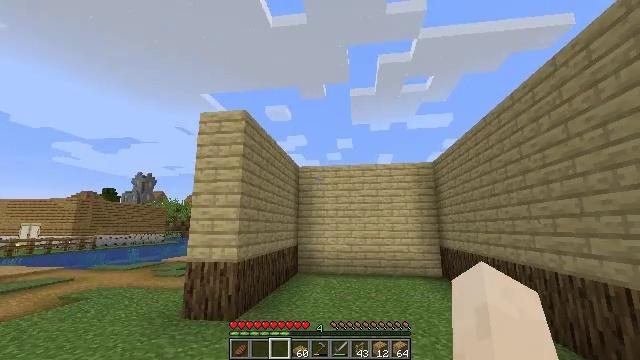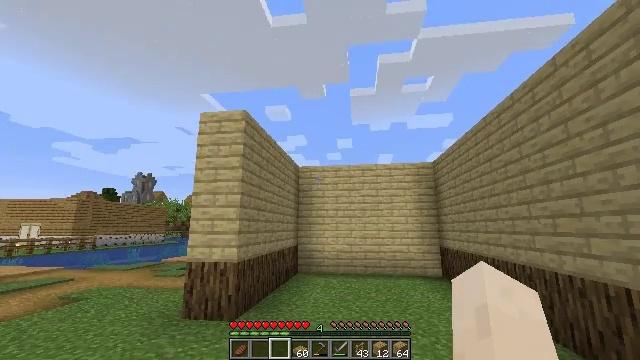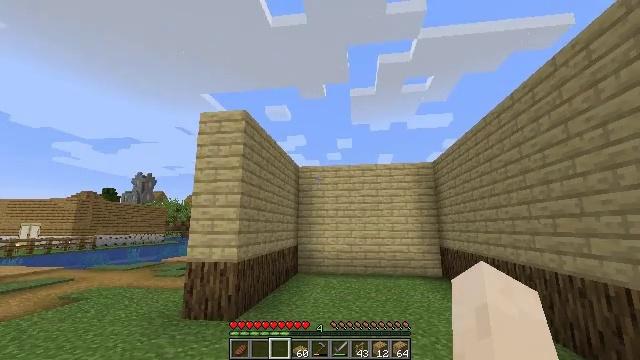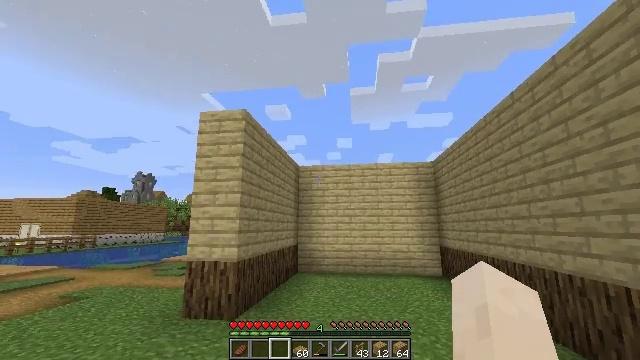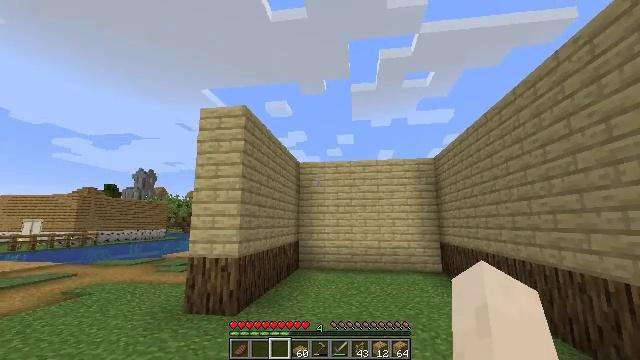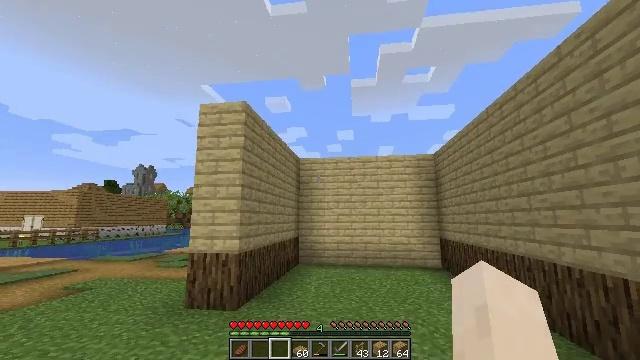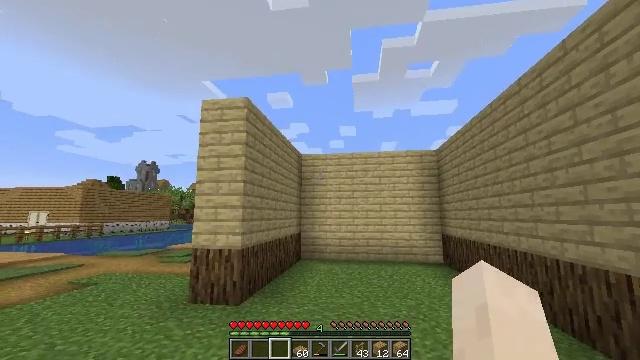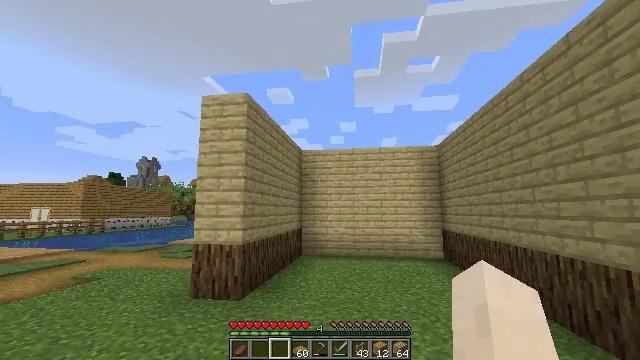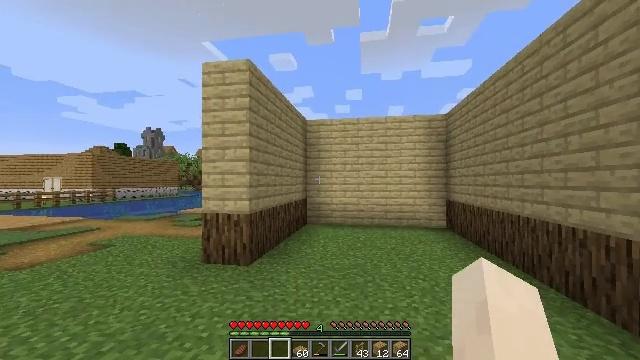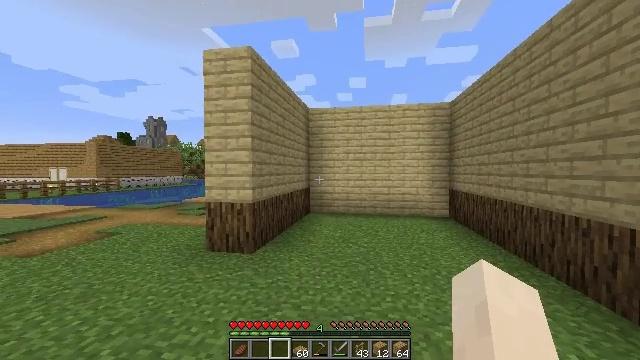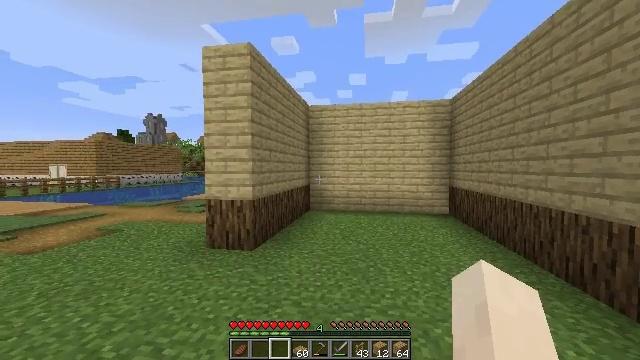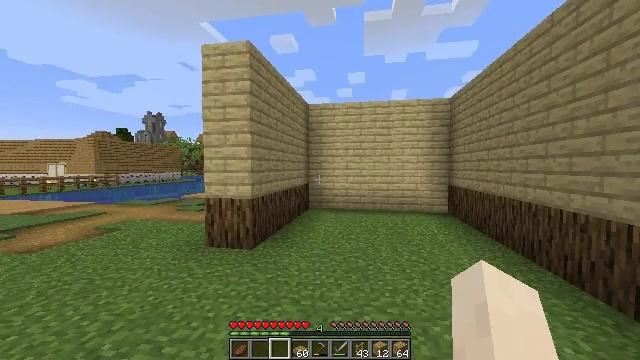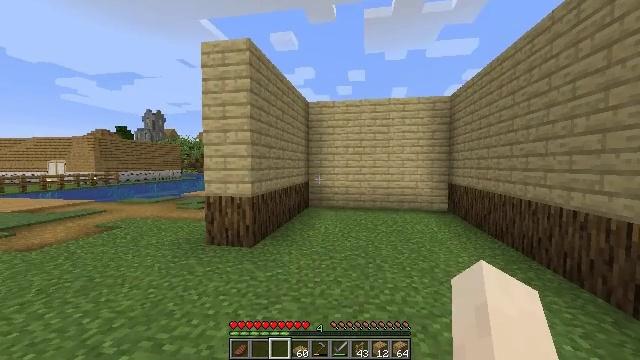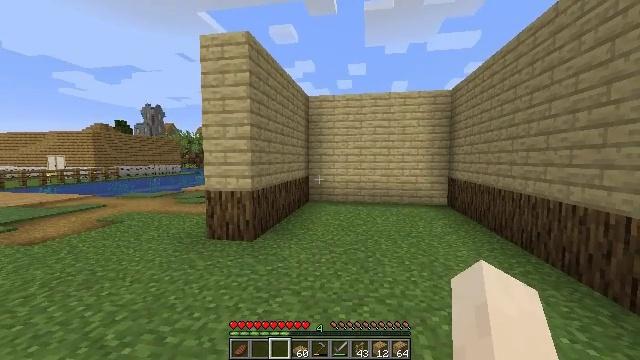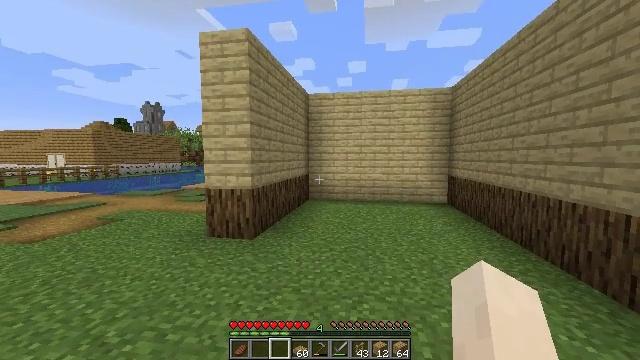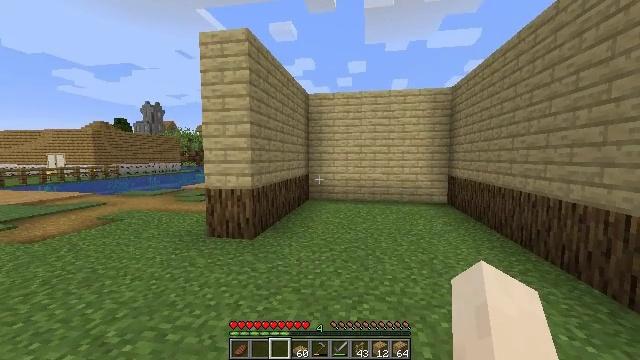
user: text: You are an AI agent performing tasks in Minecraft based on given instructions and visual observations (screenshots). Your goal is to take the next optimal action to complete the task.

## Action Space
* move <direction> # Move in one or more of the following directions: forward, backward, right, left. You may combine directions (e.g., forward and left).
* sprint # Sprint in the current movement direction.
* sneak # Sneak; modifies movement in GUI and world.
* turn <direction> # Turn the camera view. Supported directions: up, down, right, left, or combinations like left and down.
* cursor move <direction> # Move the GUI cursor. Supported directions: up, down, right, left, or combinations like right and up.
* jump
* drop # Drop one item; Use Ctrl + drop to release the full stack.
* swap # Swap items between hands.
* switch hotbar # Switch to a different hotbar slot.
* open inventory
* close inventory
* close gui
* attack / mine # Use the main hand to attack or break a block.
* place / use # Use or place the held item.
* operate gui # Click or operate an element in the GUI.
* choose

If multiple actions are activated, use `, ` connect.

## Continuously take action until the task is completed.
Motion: motion action
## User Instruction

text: Collect birch planks from structures.
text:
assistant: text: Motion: no_op
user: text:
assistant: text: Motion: no_op
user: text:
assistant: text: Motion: no_op
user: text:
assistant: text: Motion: no_op
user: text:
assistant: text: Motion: no_op
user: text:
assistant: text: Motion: no_op
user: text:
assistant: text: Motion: no_op
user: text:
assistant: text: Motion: turn left and down
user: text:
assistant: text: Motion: turn down
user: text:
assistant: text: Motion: no_op
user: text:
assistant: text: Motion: no_op
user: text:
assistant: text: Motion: no_op
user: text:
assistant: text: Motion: turn down
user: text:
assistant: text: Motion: no_op
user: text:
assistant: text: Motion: no_op
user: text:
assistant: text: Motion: no_op
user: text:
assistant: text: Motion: no_op
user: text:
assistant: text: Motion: no_op
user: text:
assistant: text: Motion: no_op
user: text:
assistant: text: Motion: no_op
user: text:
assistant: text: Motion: no_op
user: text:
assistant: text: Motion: no_op
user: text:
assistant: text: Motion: no_op
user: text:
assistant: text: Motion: no_op
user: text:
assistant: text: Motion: no_op
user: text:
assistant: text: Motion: no_op
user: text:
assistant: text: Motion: no_op
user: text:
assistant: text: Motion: no_op
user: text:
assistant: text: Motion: no_op
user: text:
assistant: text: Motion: no_op